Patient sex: F
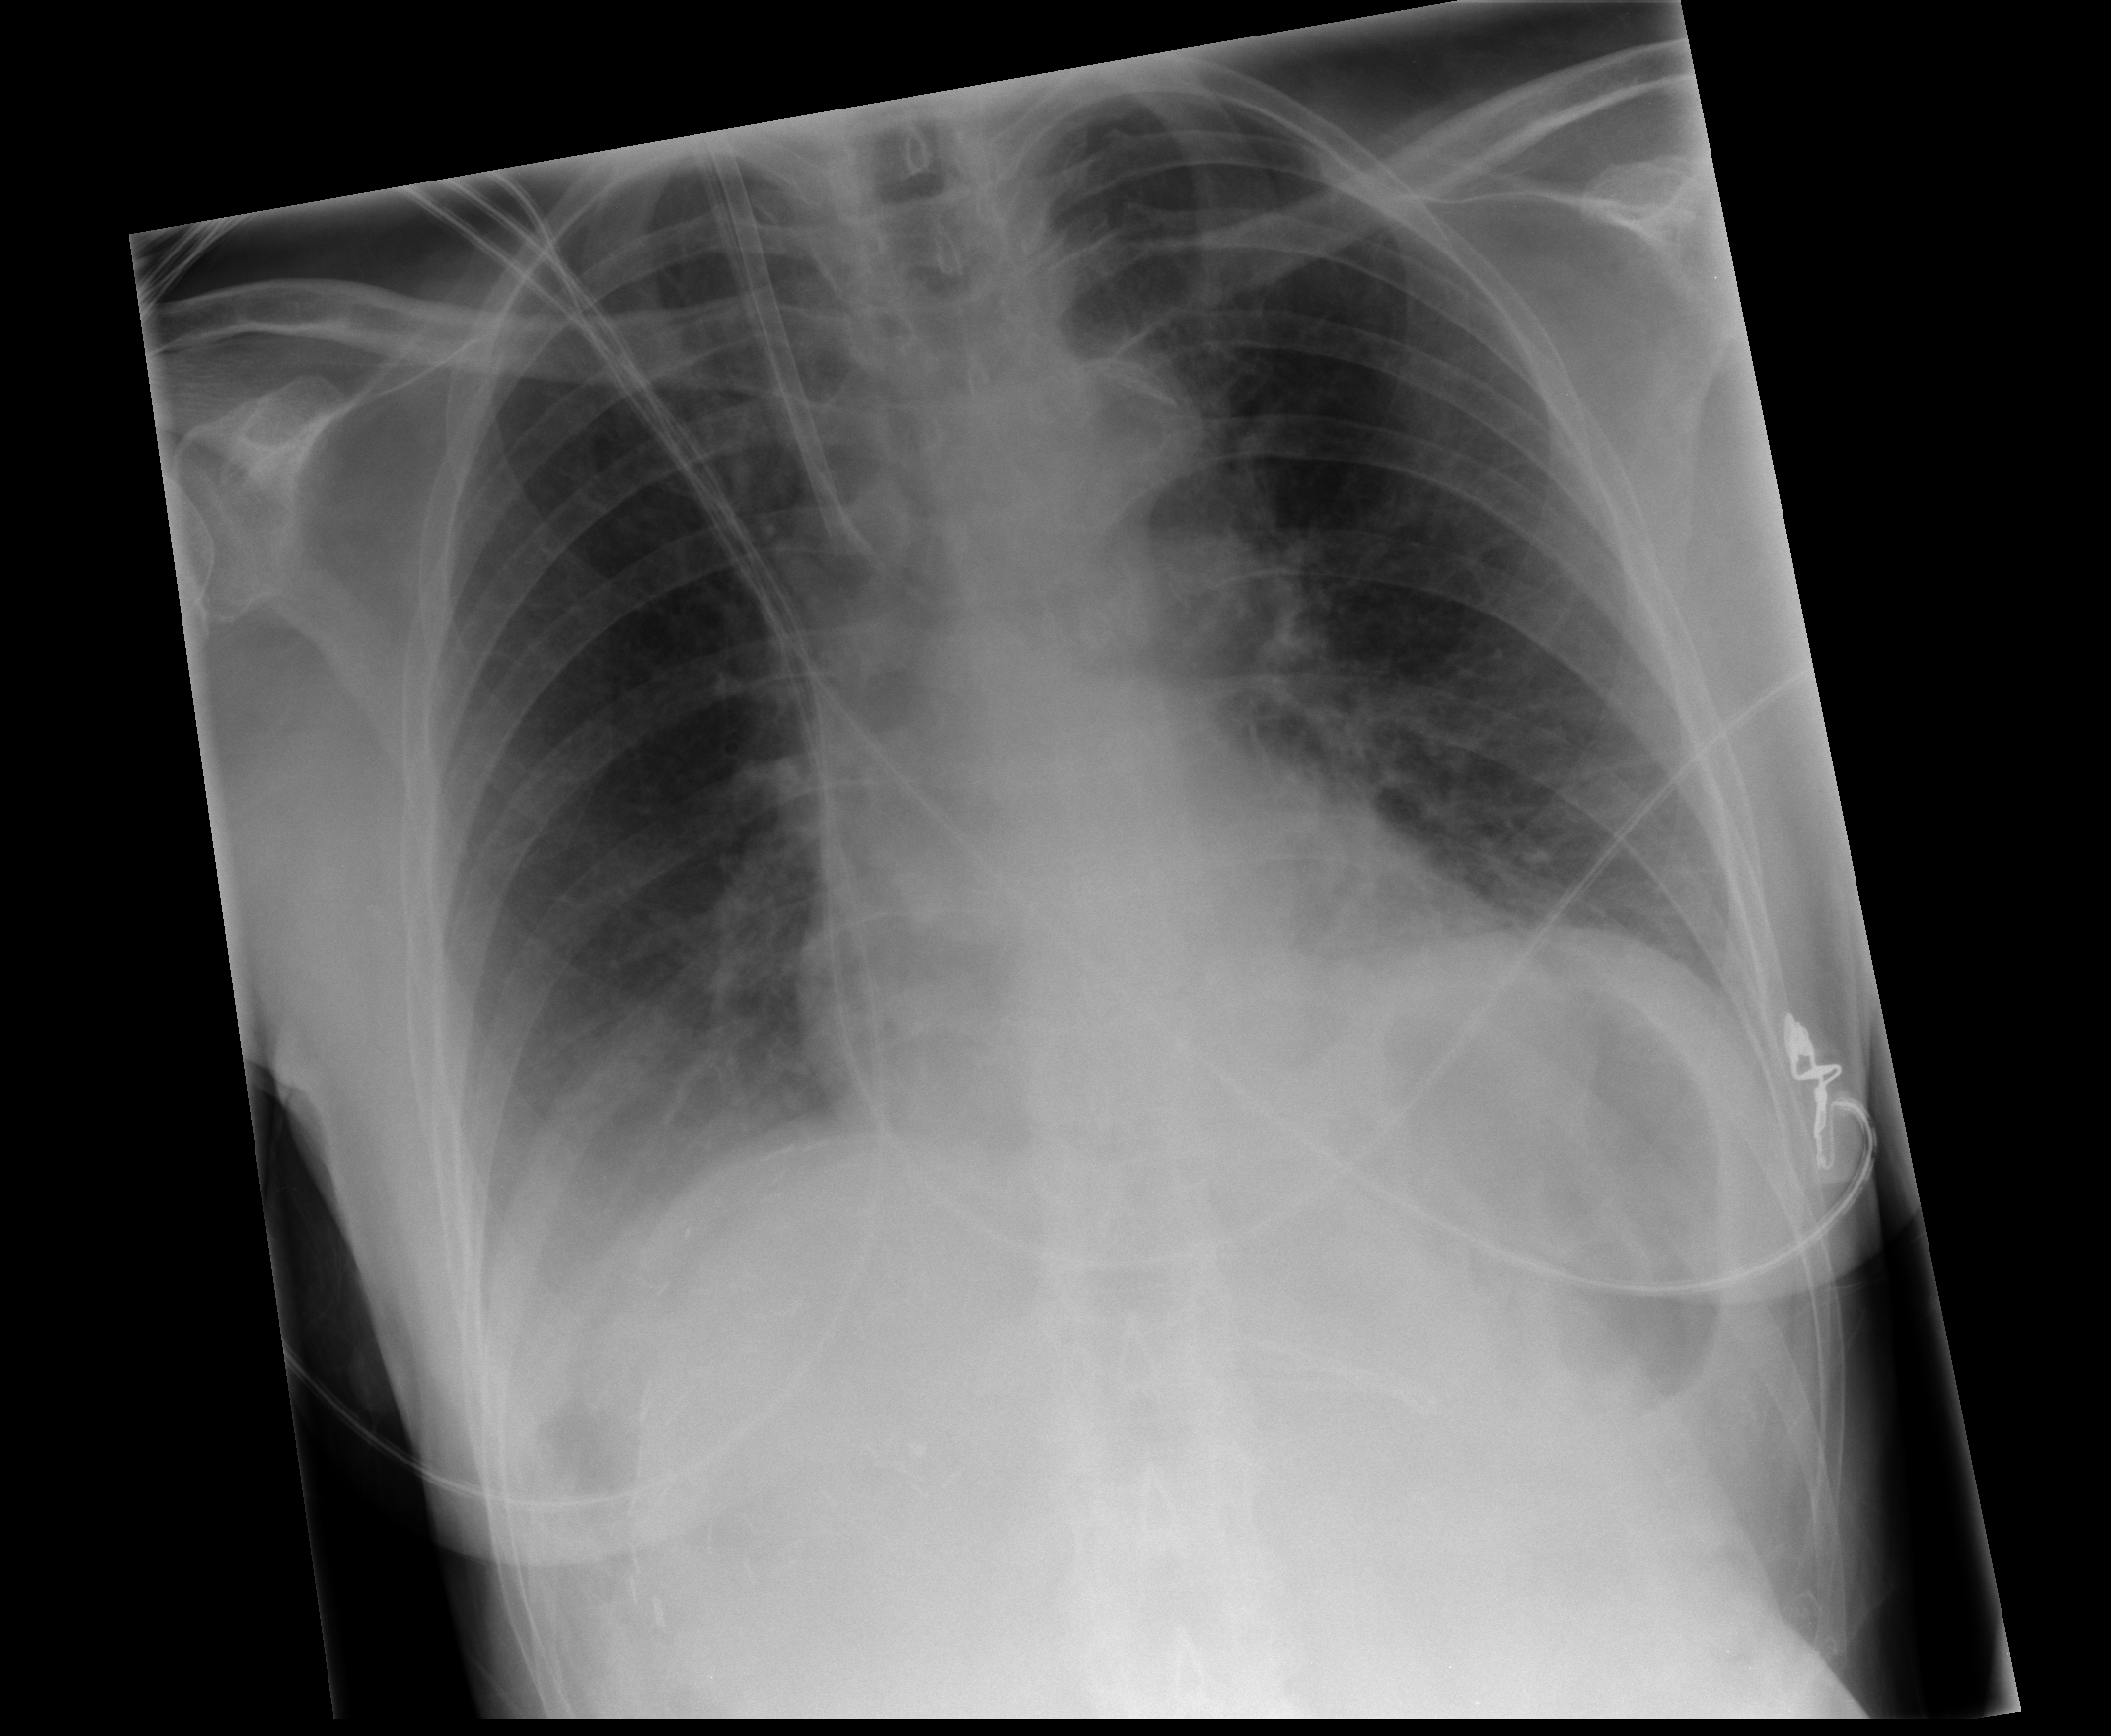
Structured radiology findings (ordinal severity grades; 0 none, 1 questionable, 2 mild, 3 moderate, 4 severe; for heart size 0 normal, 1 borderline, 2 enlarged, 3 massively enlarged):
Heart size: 0
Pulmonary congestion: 0
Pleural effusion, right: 1
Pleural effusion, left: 0
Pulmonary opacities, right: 0
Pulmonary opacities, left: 0
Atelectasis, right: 2
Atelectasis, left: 0